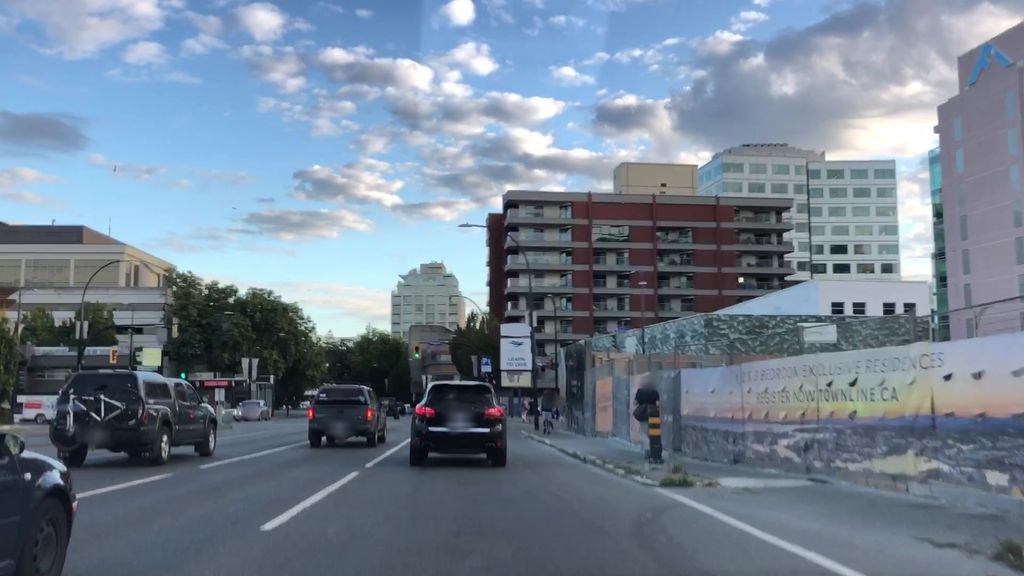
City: victoria